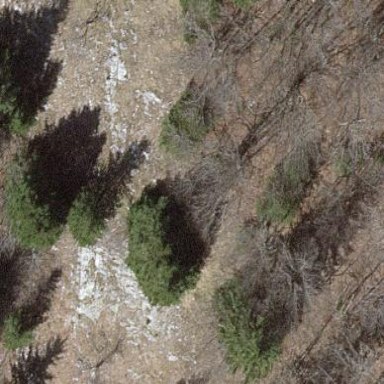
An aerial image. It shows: Landscape of bare rock.